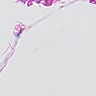
Metastatic tissue present: no